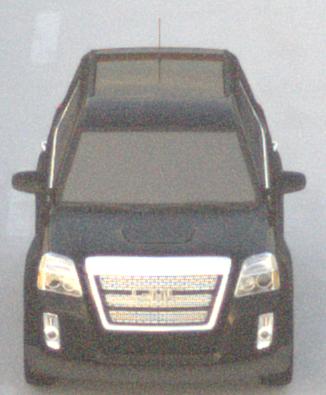
Make: GMC
Model: Terrain
Detailed model: Gen. 1
Model produced from: 2009
Model produced until: 2017
Doors: 5
Color: black
Road condition: dry road
Daytime: sunrise or sunset
Contrast: low contrast